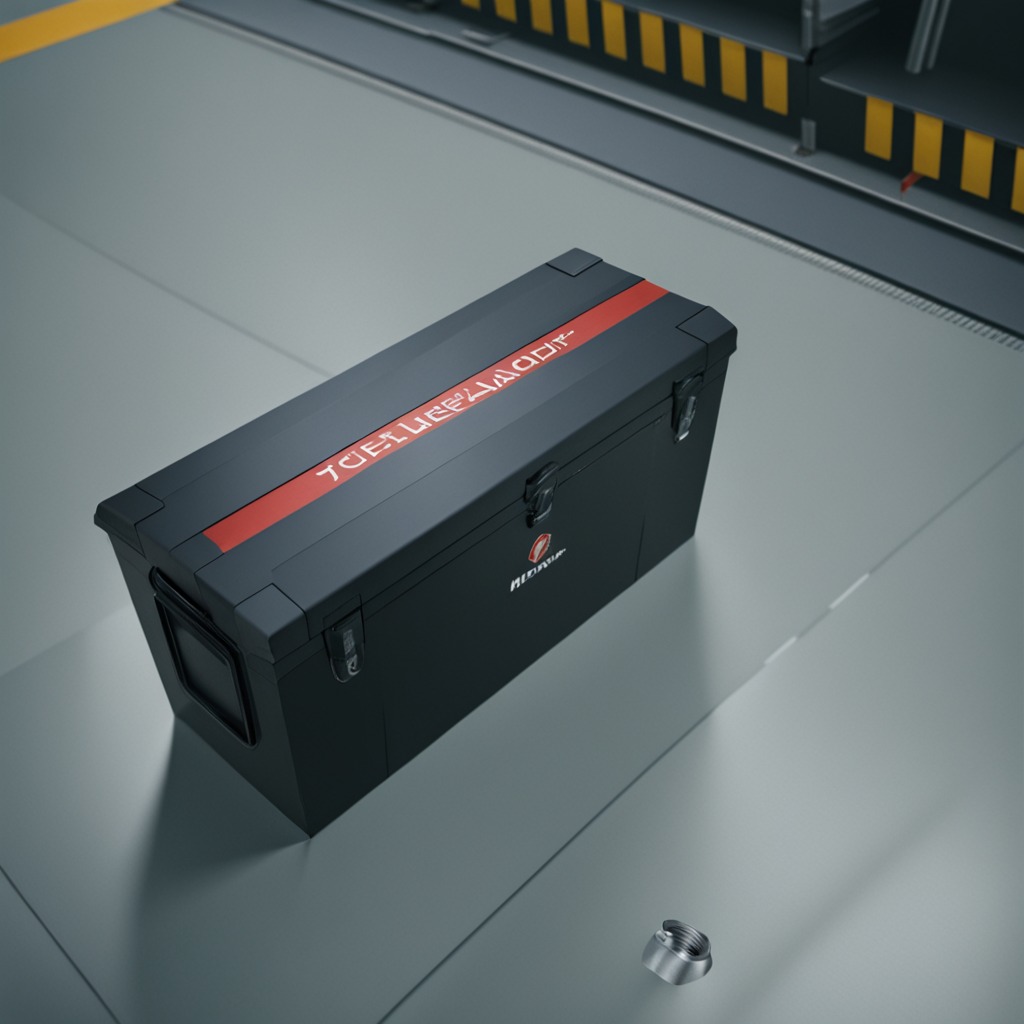
A metal nut lies on the toolbox surface in an airplane hangar workshop 8K.